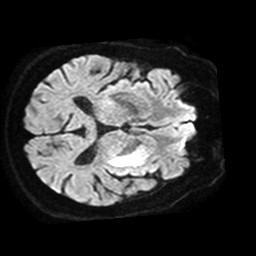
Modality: TRACE
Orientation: axial
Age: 72
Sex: male
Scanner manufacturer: philips
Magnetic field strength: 1.5 T
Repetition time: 3.501 s
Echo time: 0.09255 s